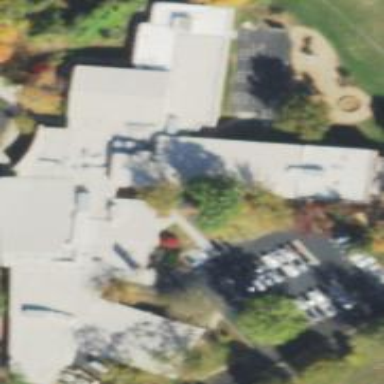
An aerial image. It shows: School building.